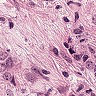
Metastatic tissue present: yes